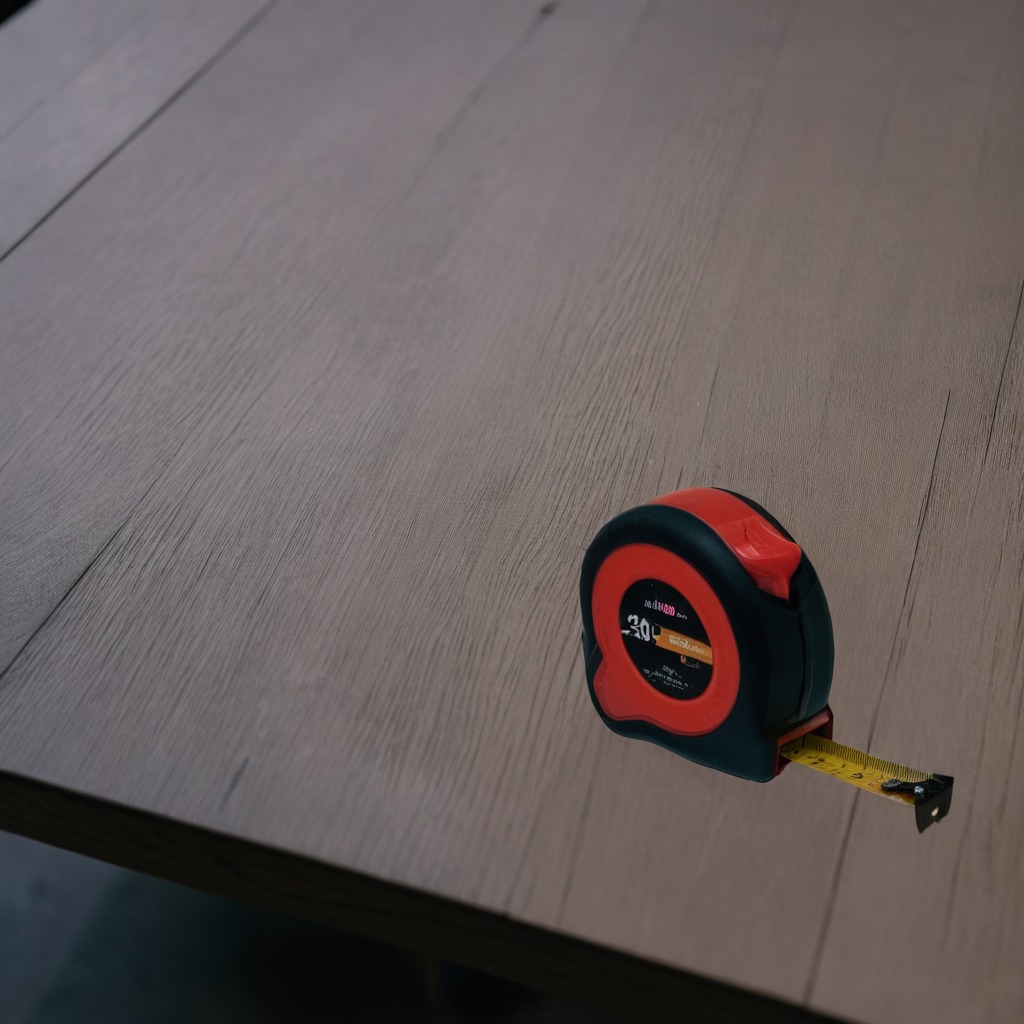
A measuring tape is lying on the old table in the garage.